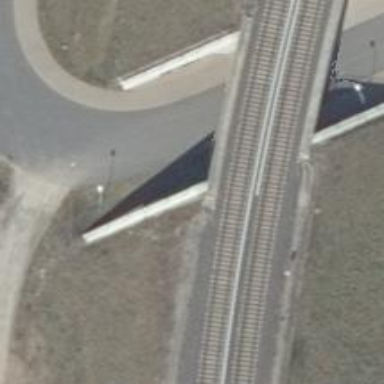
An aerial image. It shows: Bridge for electrified light rail.